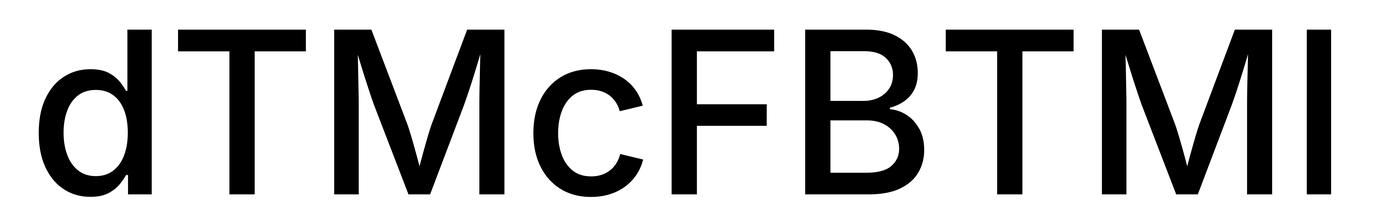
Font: Inter_Medium